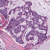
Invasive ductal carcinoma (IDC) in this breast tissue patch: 1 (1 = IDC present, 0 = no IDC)